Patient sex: F
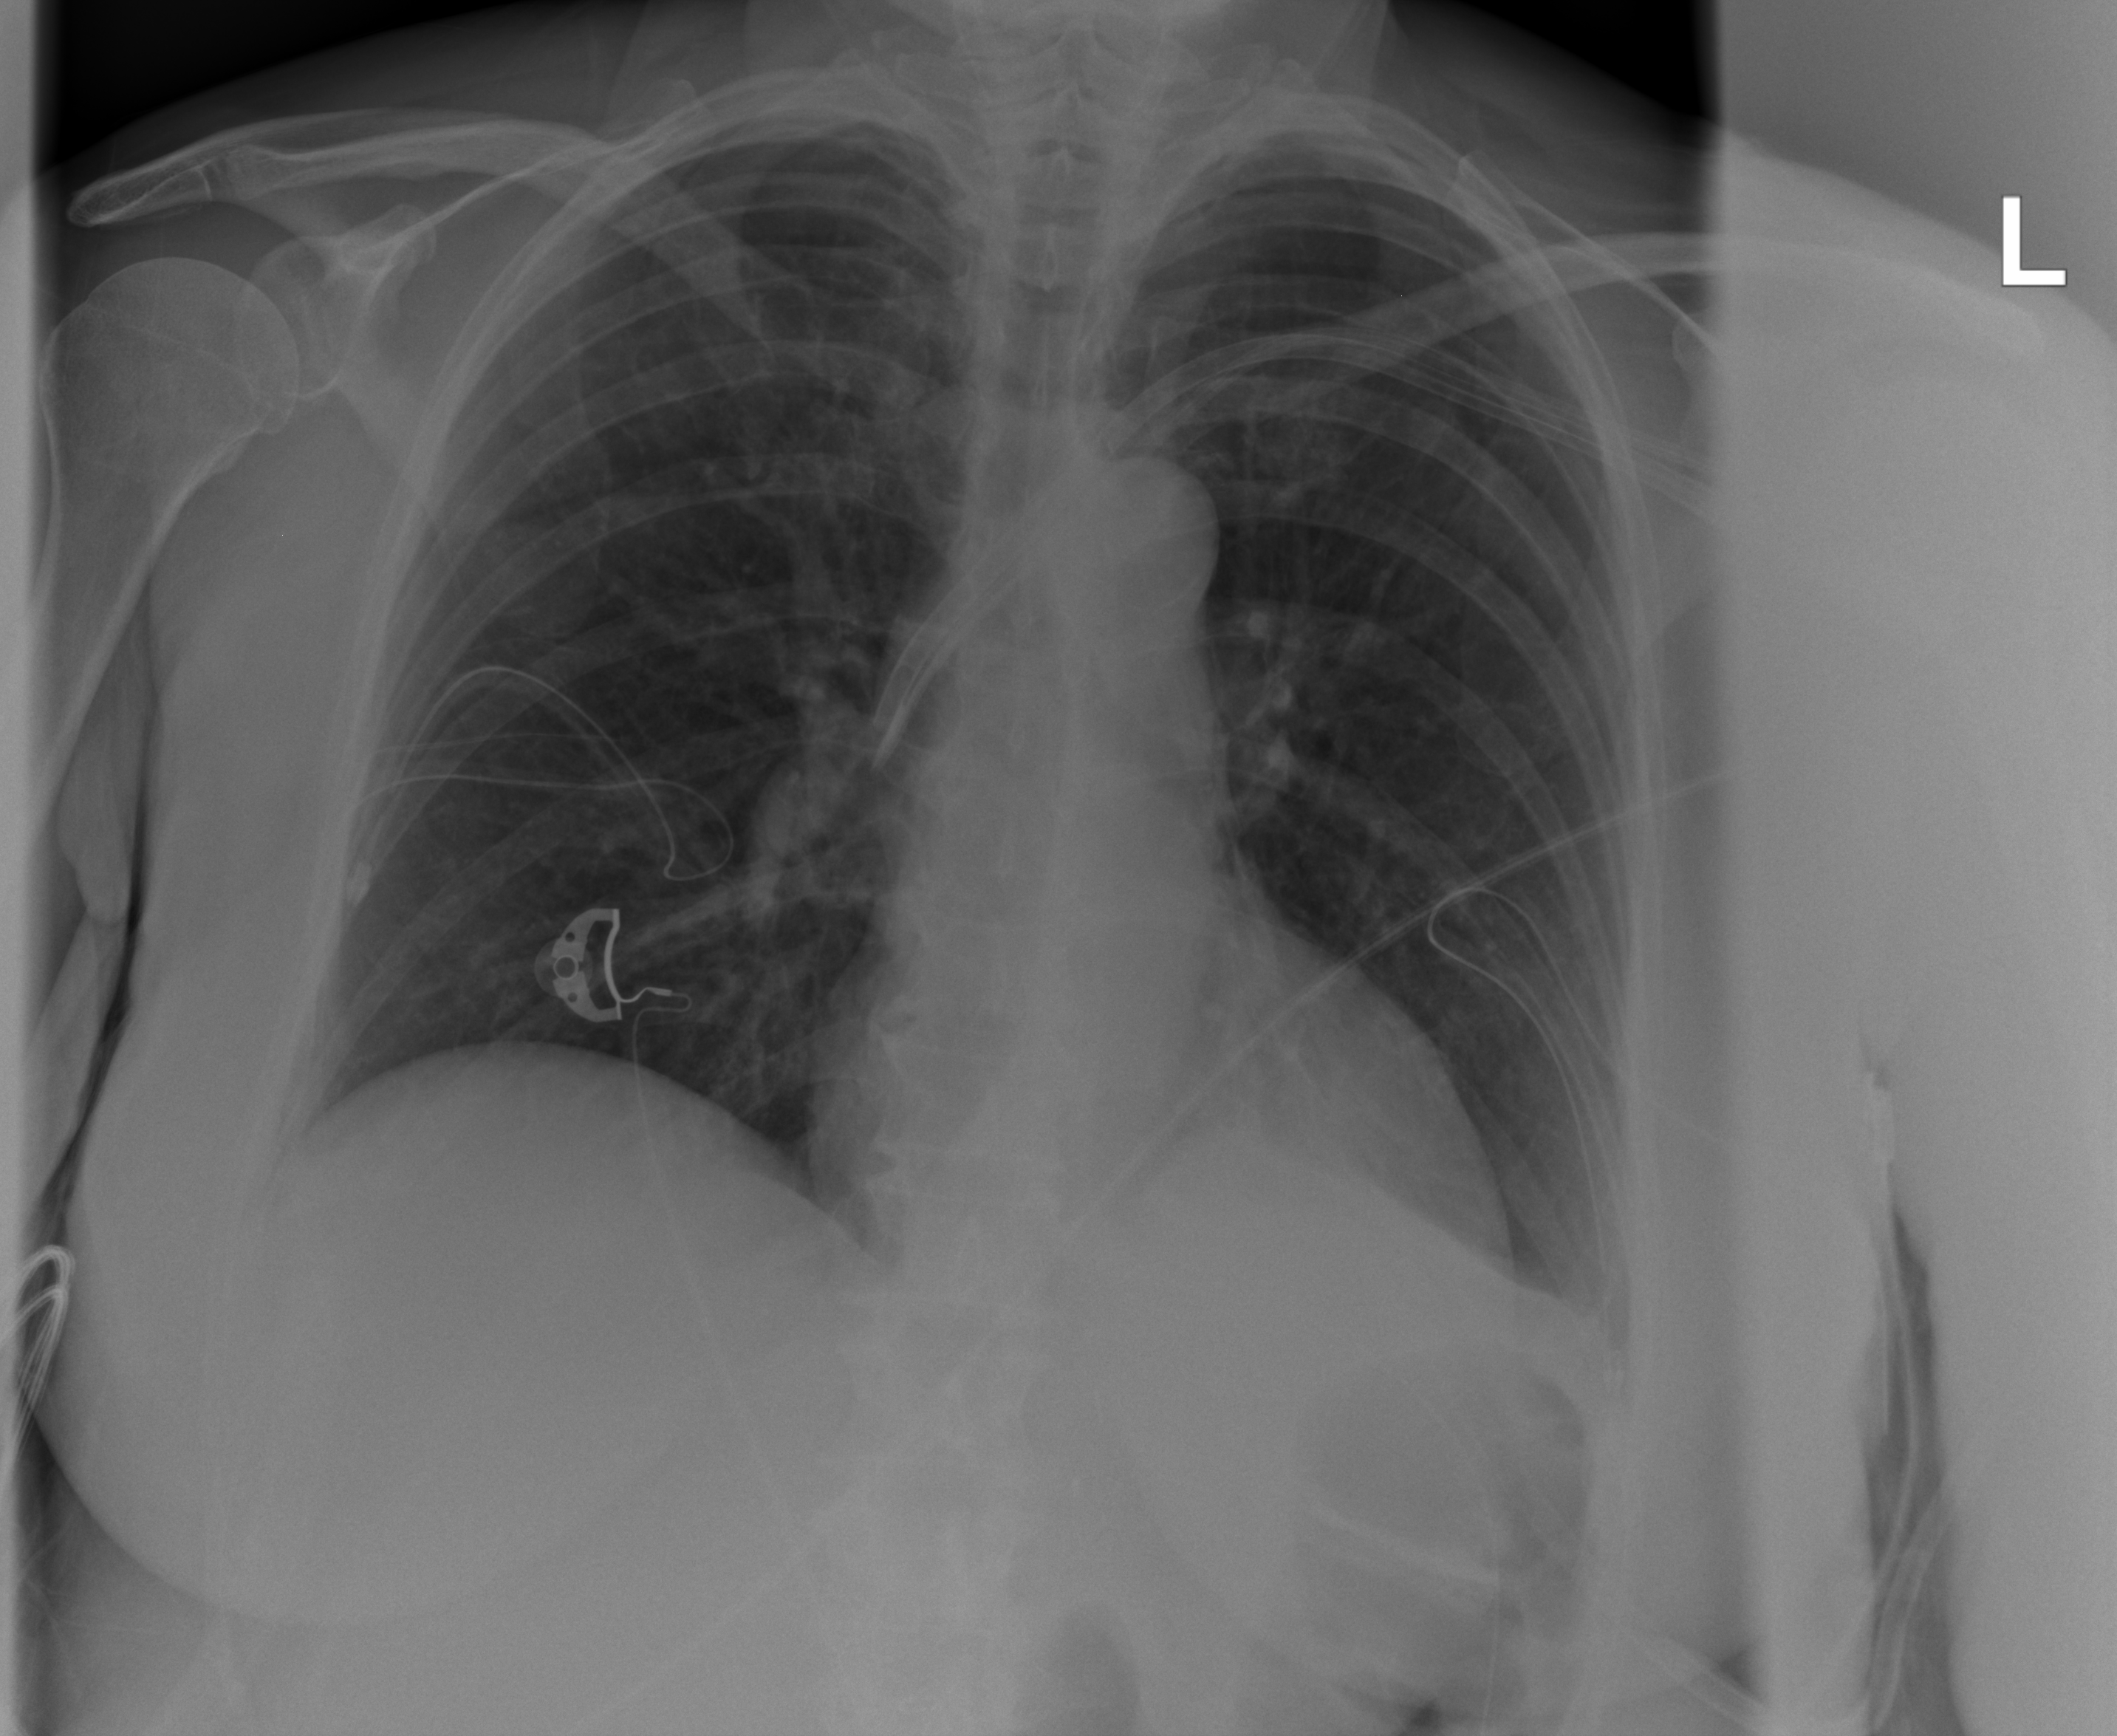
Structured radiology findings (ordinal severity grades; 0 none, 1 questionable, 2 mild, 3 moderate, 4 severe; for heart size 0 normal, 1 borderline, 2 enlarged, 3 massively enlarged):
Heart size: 0
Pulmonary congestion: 0
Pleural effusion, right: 0
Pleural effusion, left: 0
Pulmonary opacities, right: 0
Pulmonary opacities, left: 0
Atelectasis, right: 1
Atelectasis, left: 0